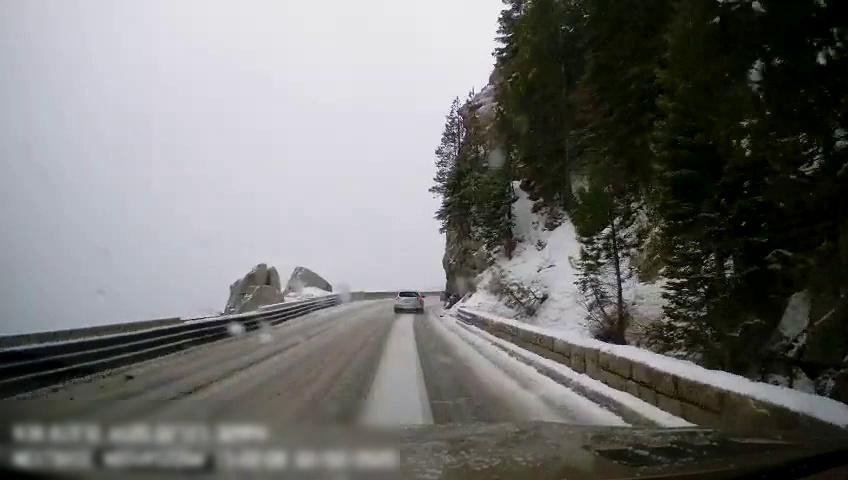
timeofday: Day
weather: Snowy
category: Drivable Space
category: Vehicles | SUV
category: Vehicles | Car